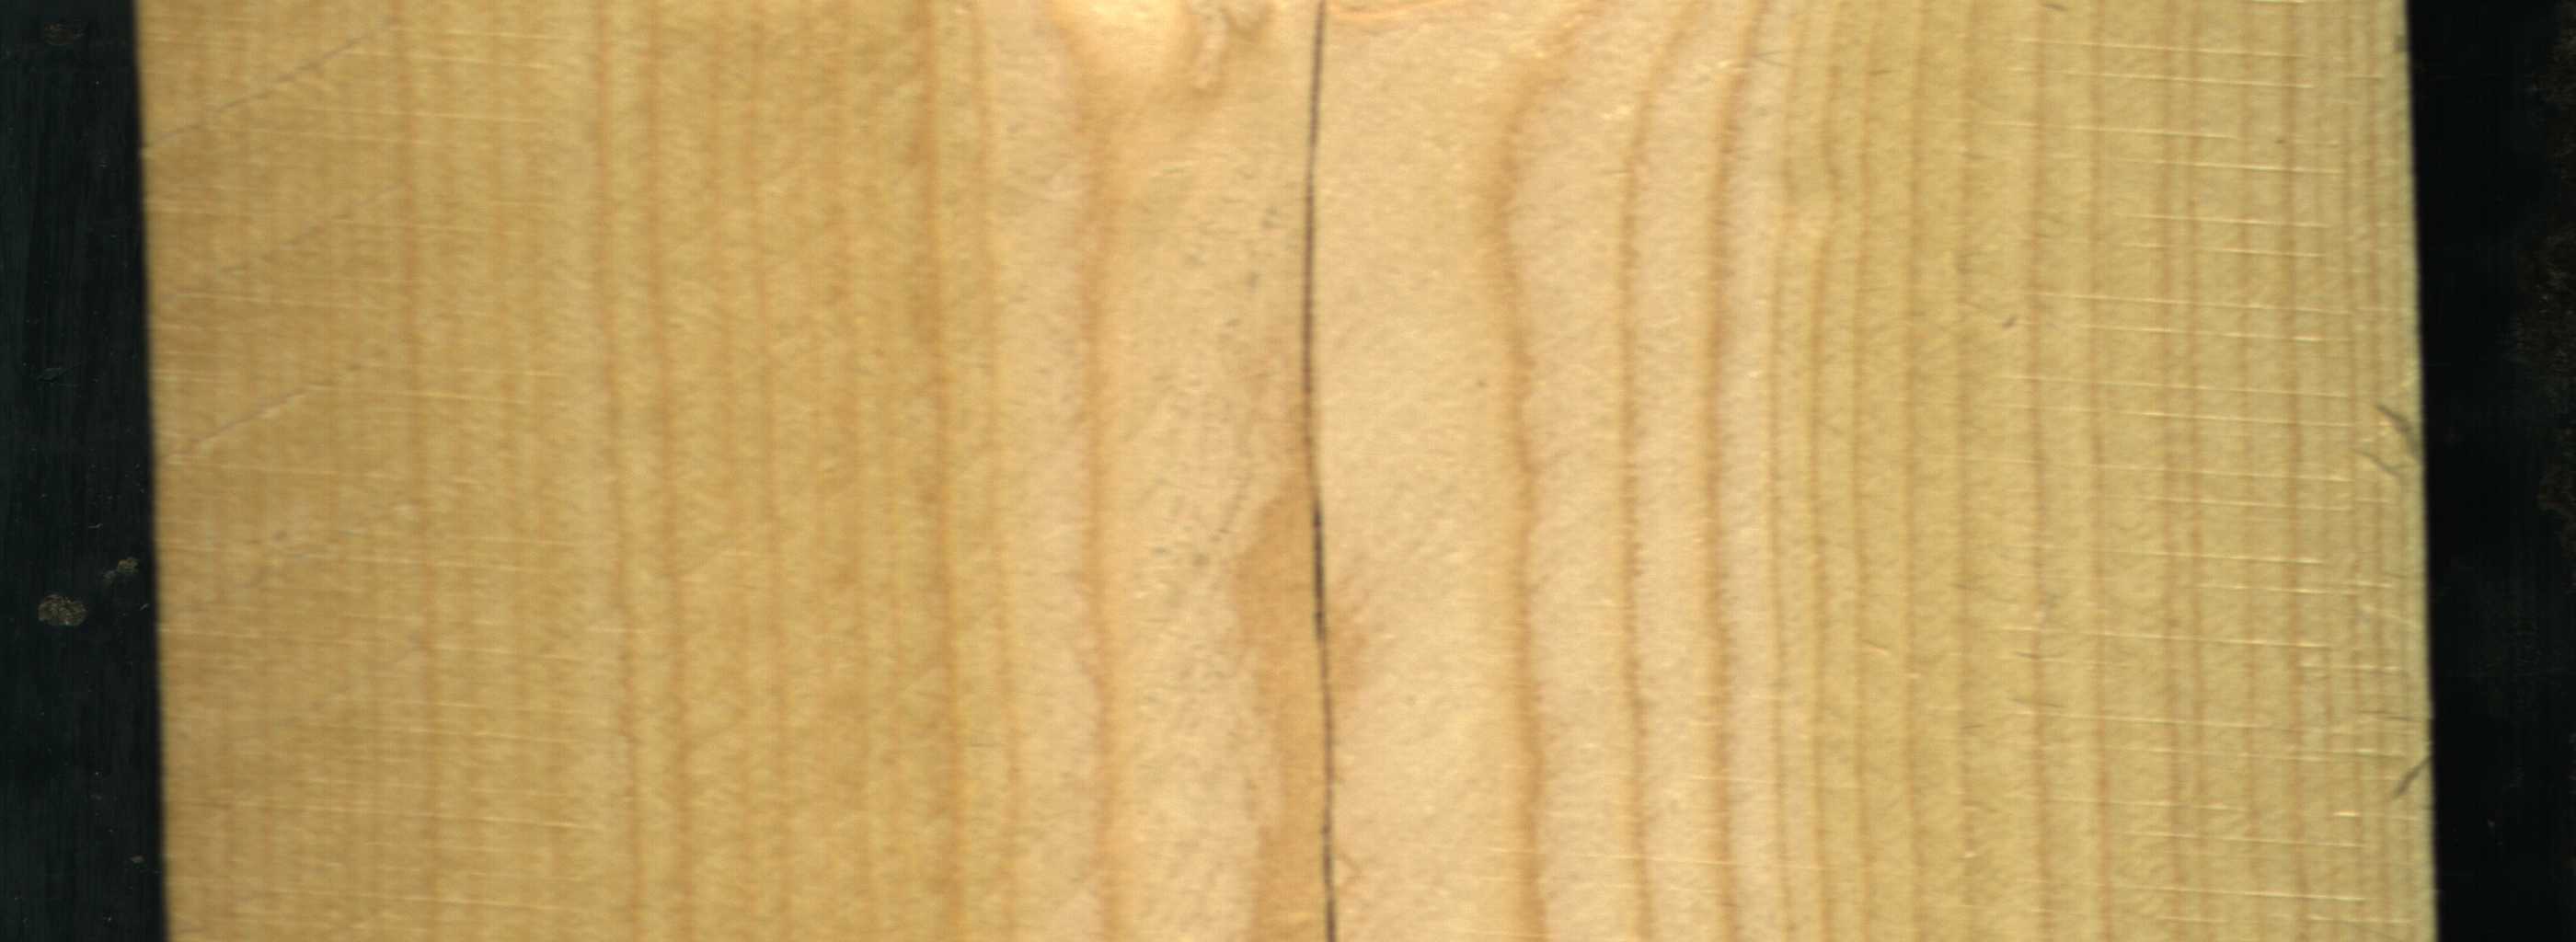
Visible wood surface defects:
Crack